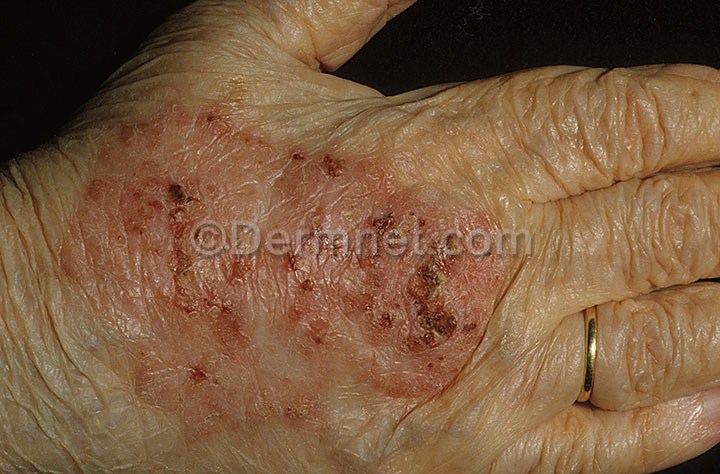
Disease: Actinic Keratosis Basal Cell Carcinoma and other Malignant Lesions